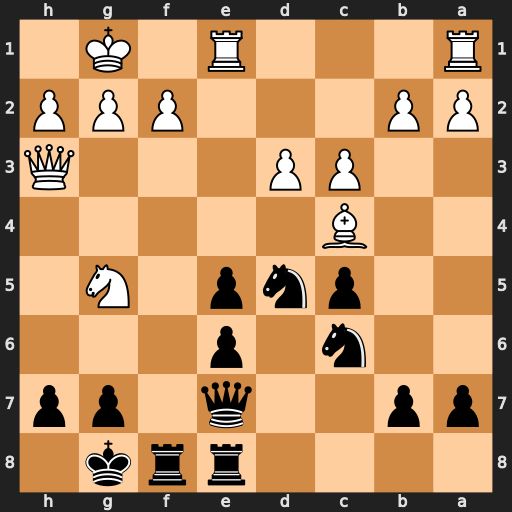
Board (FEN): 4rrk1/pp2q1pp/2n1p3/2pnp1N1/2B5/2PP3Q/PP3PPP/R3R1K1
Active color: b
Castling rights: -
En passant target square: -
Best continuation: Qxg5 Bxd5 exd5